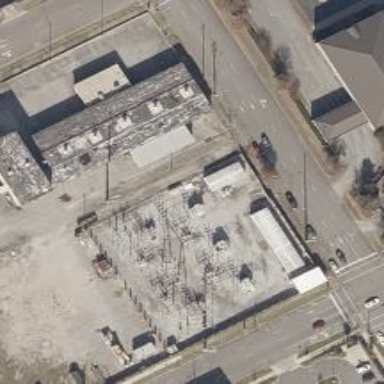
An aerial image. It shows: Switch for power supply.